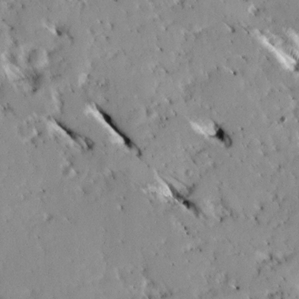
Label: non_frost